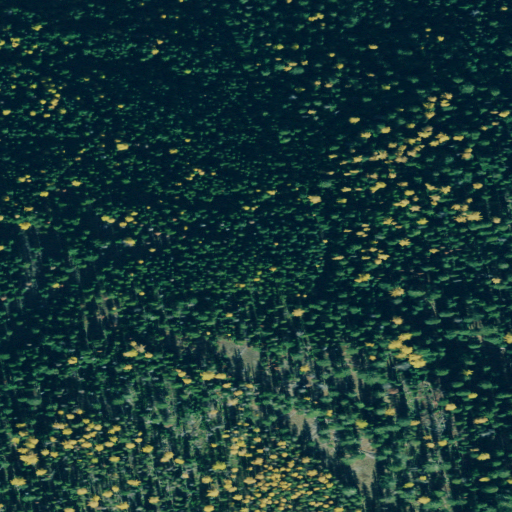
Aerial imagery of mountain in Montana named Abe Lincoln Mountain containing only evergreen forest